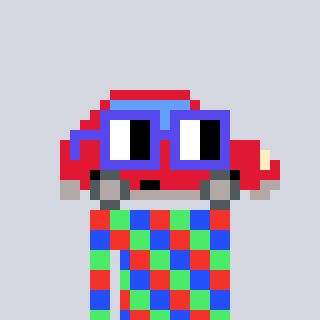
a pixel art character with square blue glasses, a car-shaped head and a darkbrown-colored body on a cool background